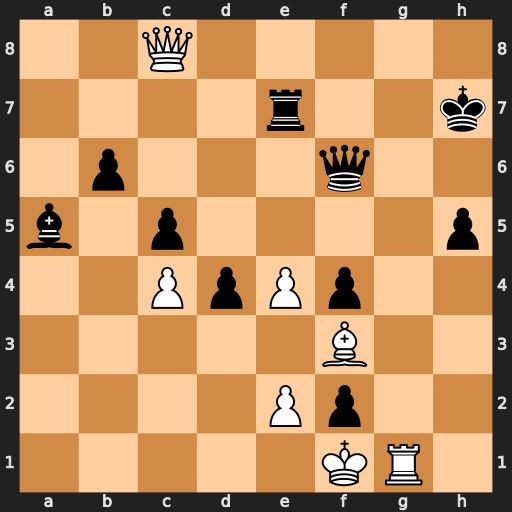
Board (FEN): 2Q5/4r2k/1p3q2/b1p4p/2PpPp2/5B2/4Pp2/5KR1
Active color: w
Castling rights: -
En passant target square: -
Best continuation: Rh1 d3 Rxh5+